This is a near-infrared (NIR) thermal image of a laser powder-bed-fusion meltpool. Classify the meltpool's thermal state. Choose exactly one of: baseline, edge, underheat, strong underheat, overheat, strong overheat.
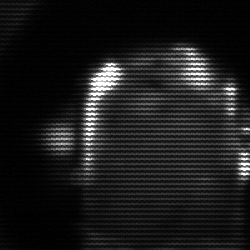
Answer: baseline